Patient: sex M, age 79
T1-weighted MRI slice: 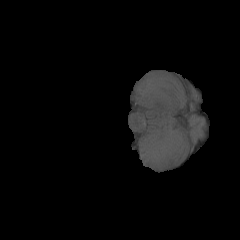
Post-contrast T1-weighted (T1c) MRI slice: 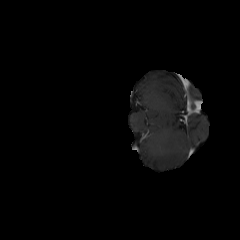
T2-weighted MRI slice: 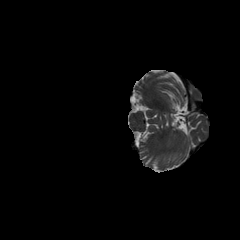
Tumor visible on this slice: no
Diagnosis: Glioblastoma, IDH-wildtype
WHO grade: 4